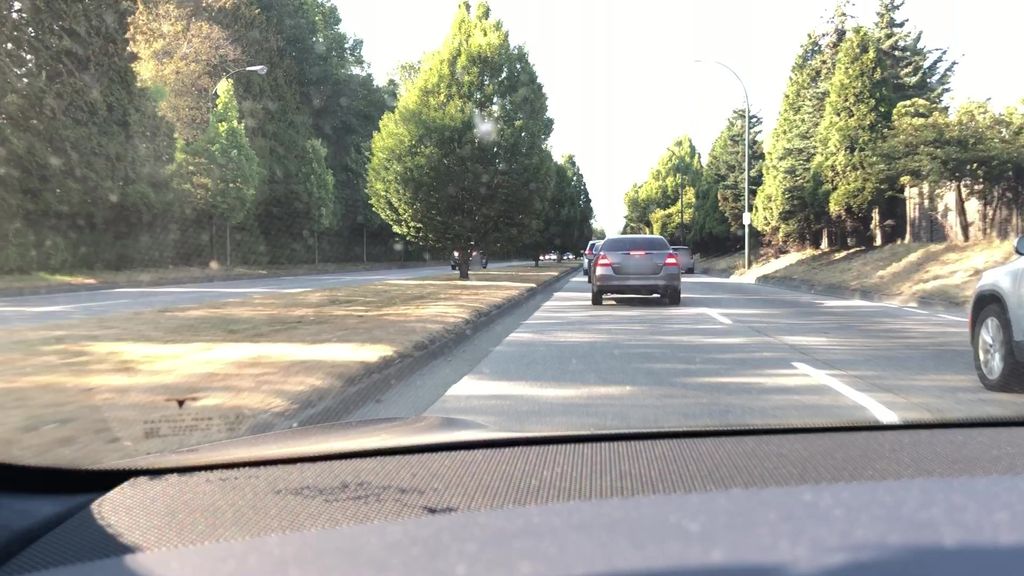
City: vancouver